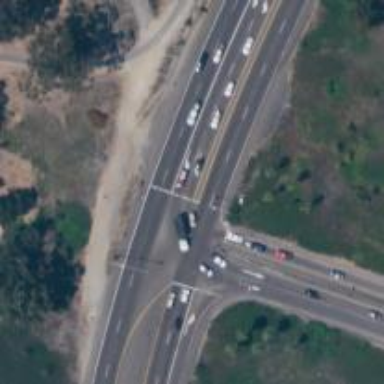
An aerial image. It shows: This image shows trunk highway that functions as expressway.